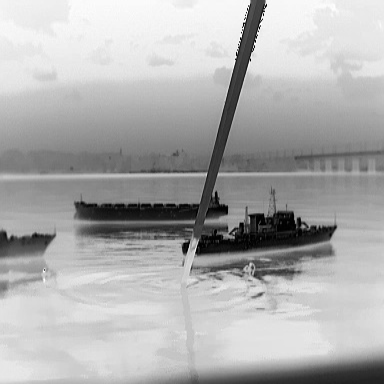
There are two warships in the infrared image.